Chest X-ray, PA view. Patient: 58 years old, sex F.
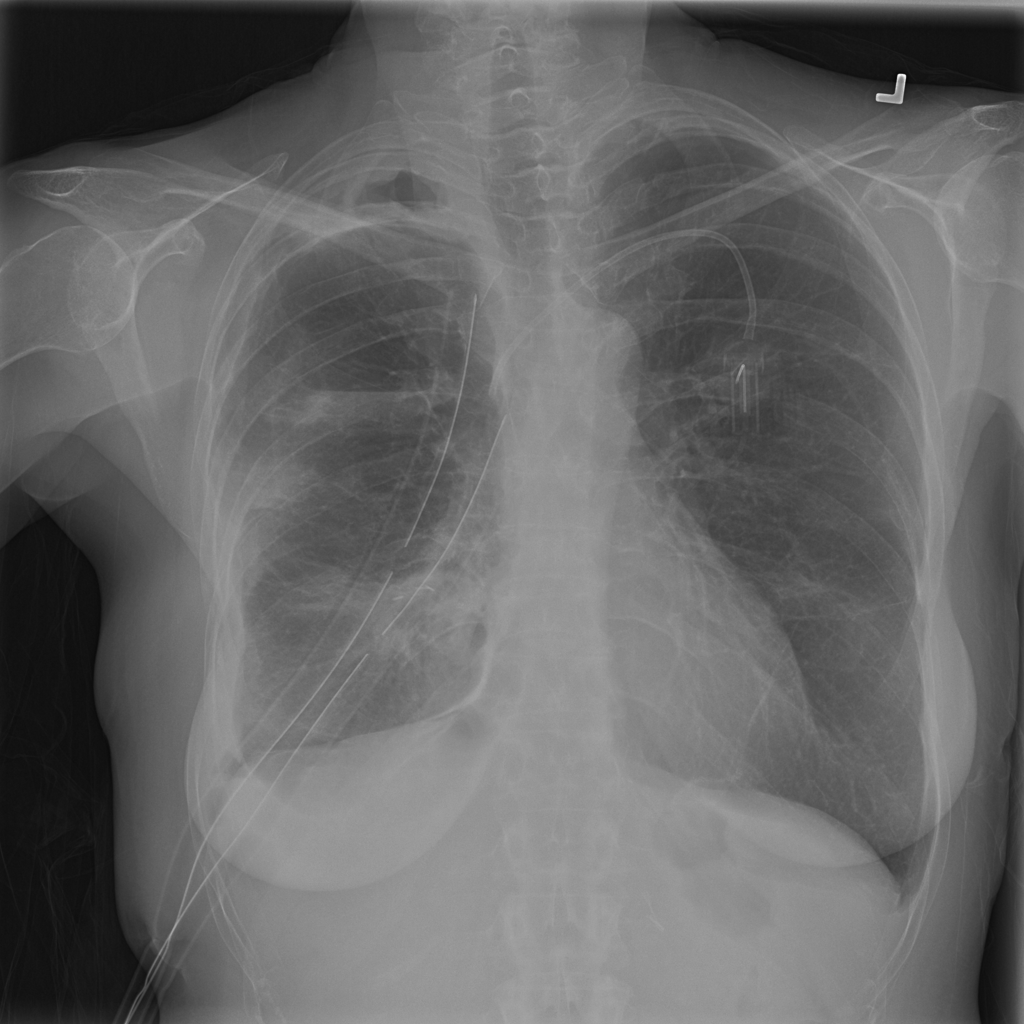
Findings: No Finding